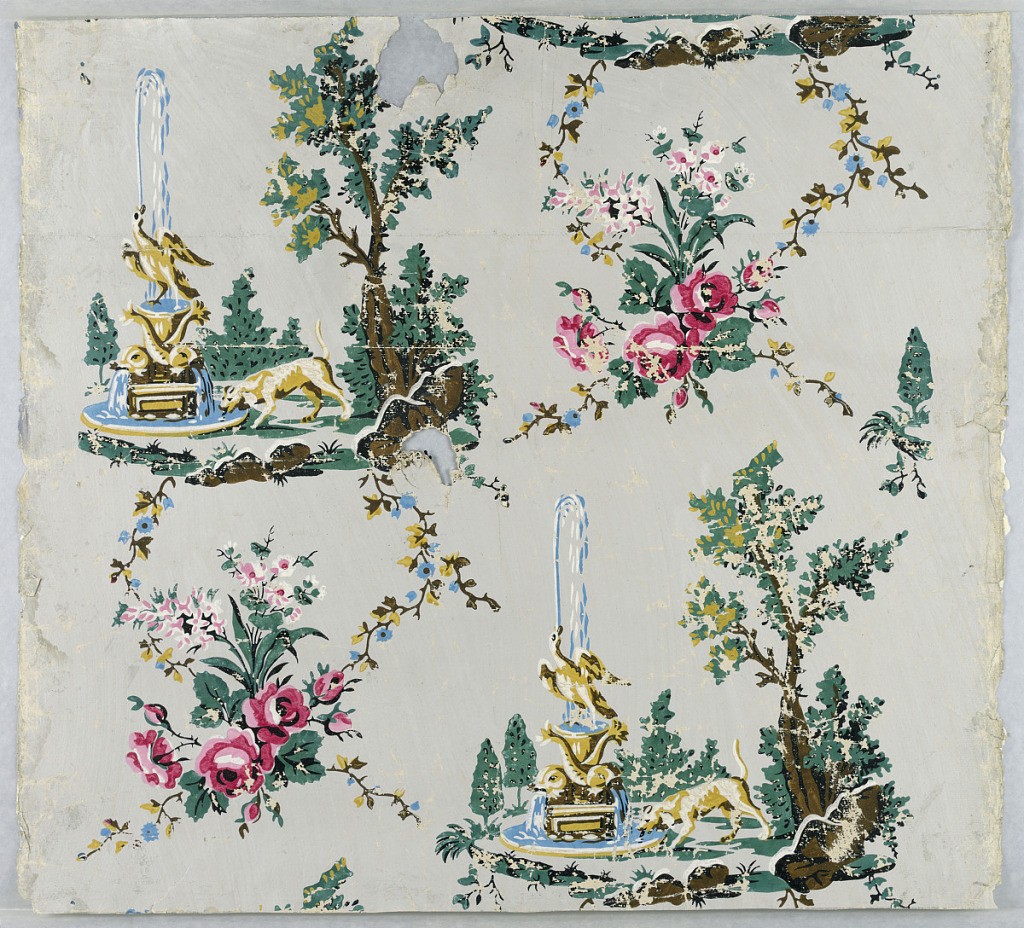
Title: Sidewall
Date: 1780
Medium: Block-printed on handmade paper
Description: Repeating scene of a dog drinking at a fountain. The fountain is composed of an eagle or other large bird spewing water and a pair of dolphins. This scene alternates in drop repeat with spray of roses and other flowers. Printed in green, brown, yellow, blue, pinks, white on gray ground.